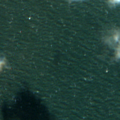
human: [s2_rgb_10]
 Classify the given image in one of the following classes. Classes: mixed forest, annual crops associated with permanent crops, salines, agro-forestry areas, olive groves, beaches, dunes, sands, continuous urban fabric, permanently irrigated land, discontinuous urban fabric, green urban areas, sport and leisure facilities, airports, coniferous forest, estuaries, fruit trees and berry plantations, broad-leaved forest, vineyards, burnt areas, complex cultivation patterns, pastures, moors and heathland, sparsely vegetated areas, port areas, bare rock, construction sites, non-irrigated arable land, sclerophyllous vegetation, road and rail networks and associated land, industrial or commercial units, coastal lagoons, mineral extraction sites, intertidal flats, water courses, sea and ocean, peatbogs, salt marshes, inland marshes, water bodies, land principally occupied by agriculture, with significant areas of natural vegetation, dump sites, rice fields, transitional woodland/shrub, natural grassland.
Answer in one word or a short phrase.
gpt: sea and ocean